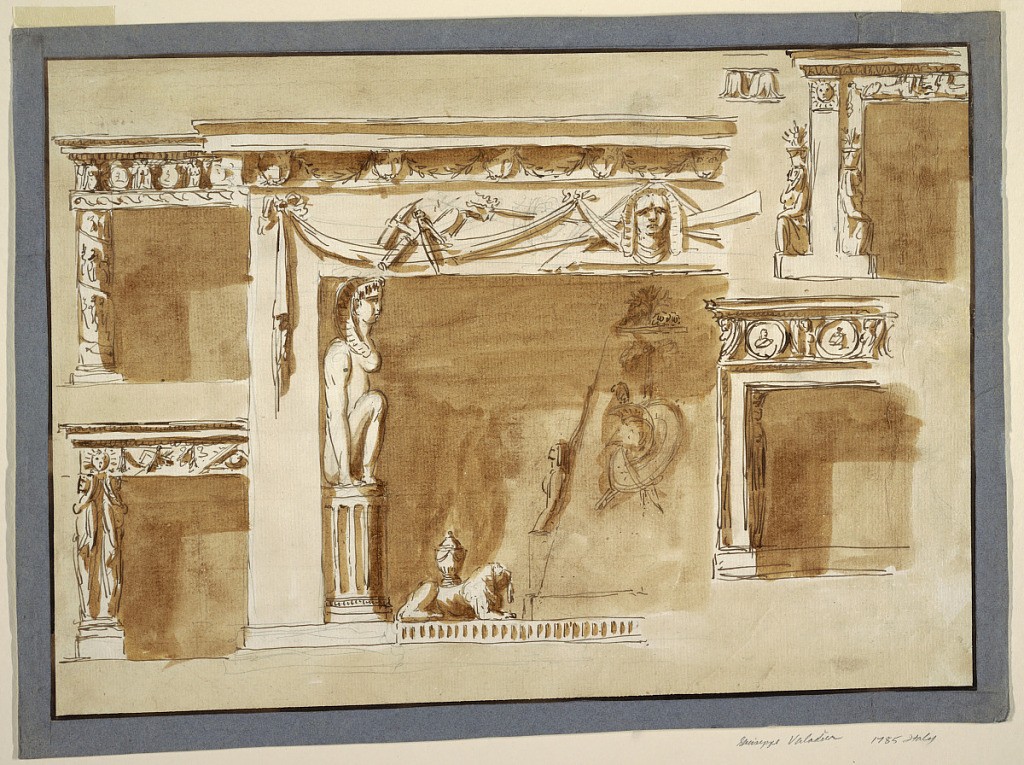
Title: Designs for a Mantelpiece
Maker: Giuseppe Barberi, Italian, 1746–1809
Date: ca. 1785
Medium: Pen and brown ink, brush and brown wash on off-white laid paper, lined
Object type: Drawing
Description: The left halves are shown. Left row: an entablature is supported by a column with a frieze and representations around it; it is without a capital. Below: the entablature is supported by two caryatids standing upon bases. Center: the opening is framed by stripes. The upper part is decorated with drapery festoons. In front, at left, a trophy of carpenter tools, in the center an Egyptian head, behind which are a carpenter's square, an oar and trident, crossed. Inside the opening, an Egyptian woman sits upon a fluted column, in front of the left wall, in profile. Below is a dado with a crouching lion, with an urn on its back. Sketched inside the opening is the left side of a couped obelisk with the forepart of a sphinx, shown in profile, laterally. At the front a trophy of arms. Right row: the entablature is supported by a pilaster strip, with the sun above. Beside it are two female figures with flower pots upon their heads. Beside, at left, a sketch for the decoration of the molding. Below, the lower part has the shape of a molded frame, with a caryatid standing inside. Above is an entablature with a frieze in which sphinxes support circular medallions. Colored background.